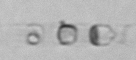
Label: Skeletonema